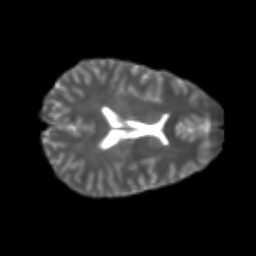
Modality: T2w
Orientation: axial
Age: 24
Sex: female
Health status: healthy
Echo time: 0.074 s